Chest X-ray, PA view. Patient: 52 years old, sex F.
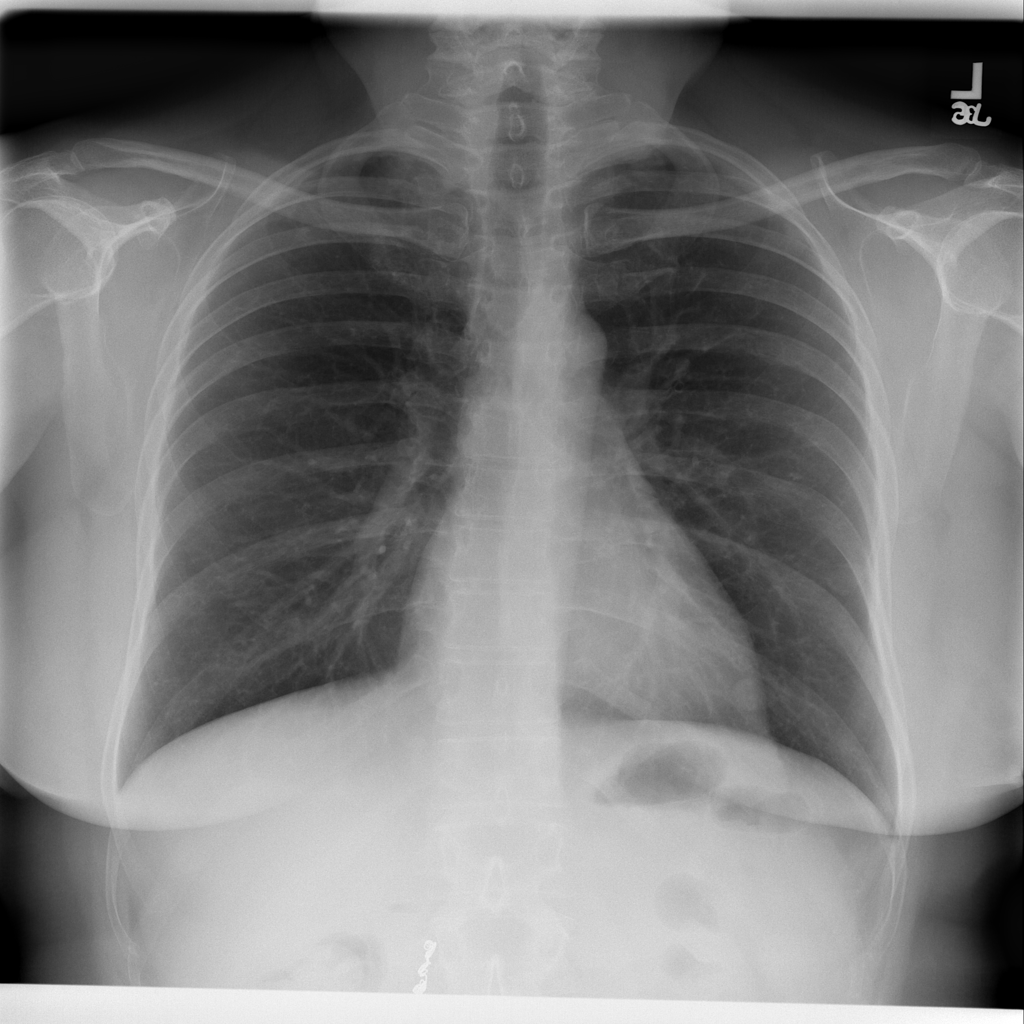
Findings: No Finding